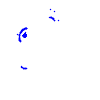
Particle: kaon